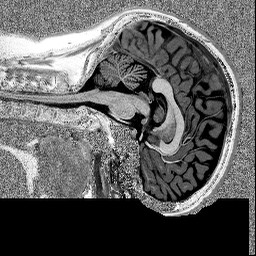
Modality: MP2RAGE
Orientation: sagittal
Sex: female